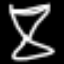
Label: hourglass